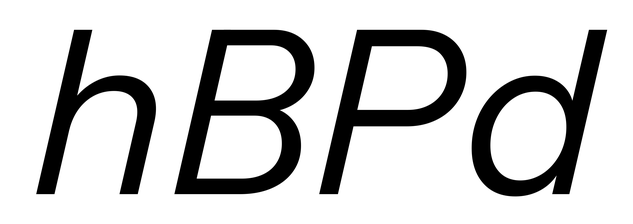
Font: InstrumentSans-Italic_Italic